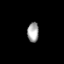
Tissue: prostate
Cell type: Fibroblasts
Senescence score: 0.8897
Nuclear area (px): 221
Mean DAPI intensity: 163.33